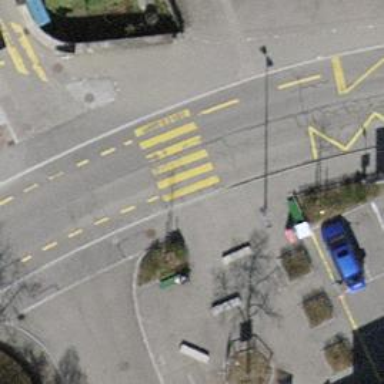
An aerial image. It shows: Zebra crossing with distinctive markings.